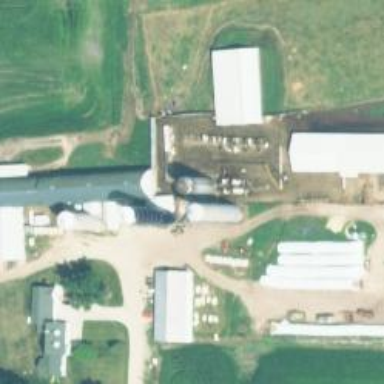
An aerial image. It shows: Silo building.